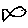
Label: fish